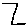
Label: zigzag